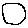
Label: circle